Interaction volume radius: 10 \u00c5
Interaction volume height: 25 \u00c5
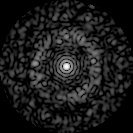
Disorder parameter: 0.84